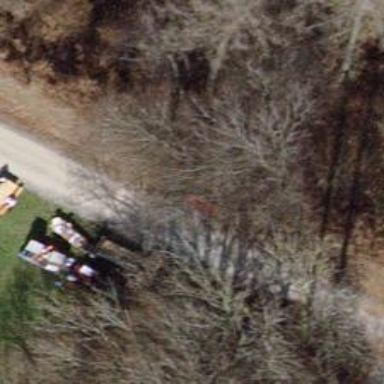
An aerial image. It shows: Red bench.